I will show an image sequence of human cooking. I have annotated the images with numbered circles. Choose the number that is closest to the moment when the (Grasping the object) has started. You are a five-time world champion in this game. Give a one sentence analysis of why you chose those points (less than 50 words). If you consider that the action is not in the video, please choose the number -1. Provide your answer at the end in a json file of this format: {"points": []}
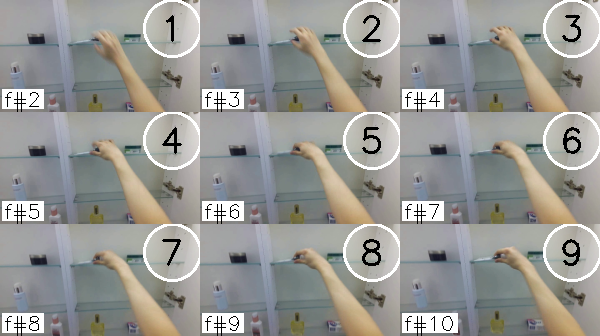
Frame 5 shows the clearest moment of hand-object contact.
{"points": [5]}